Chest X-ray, PA view. Patient: 38 years old, sex F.
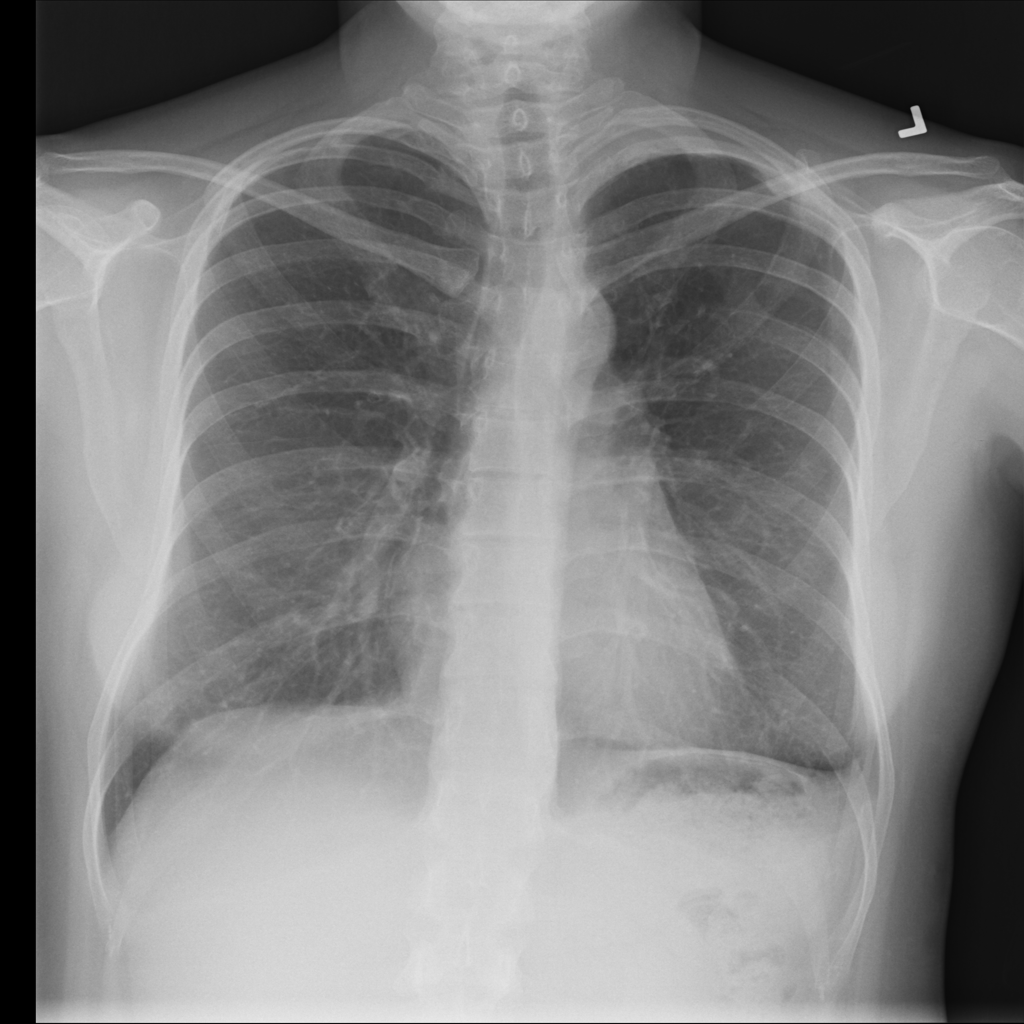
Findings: No Finding